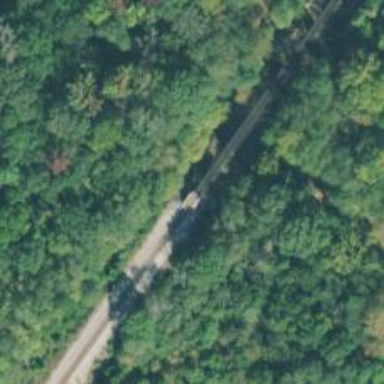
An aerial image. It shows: Bridge over railway line.